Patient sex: M
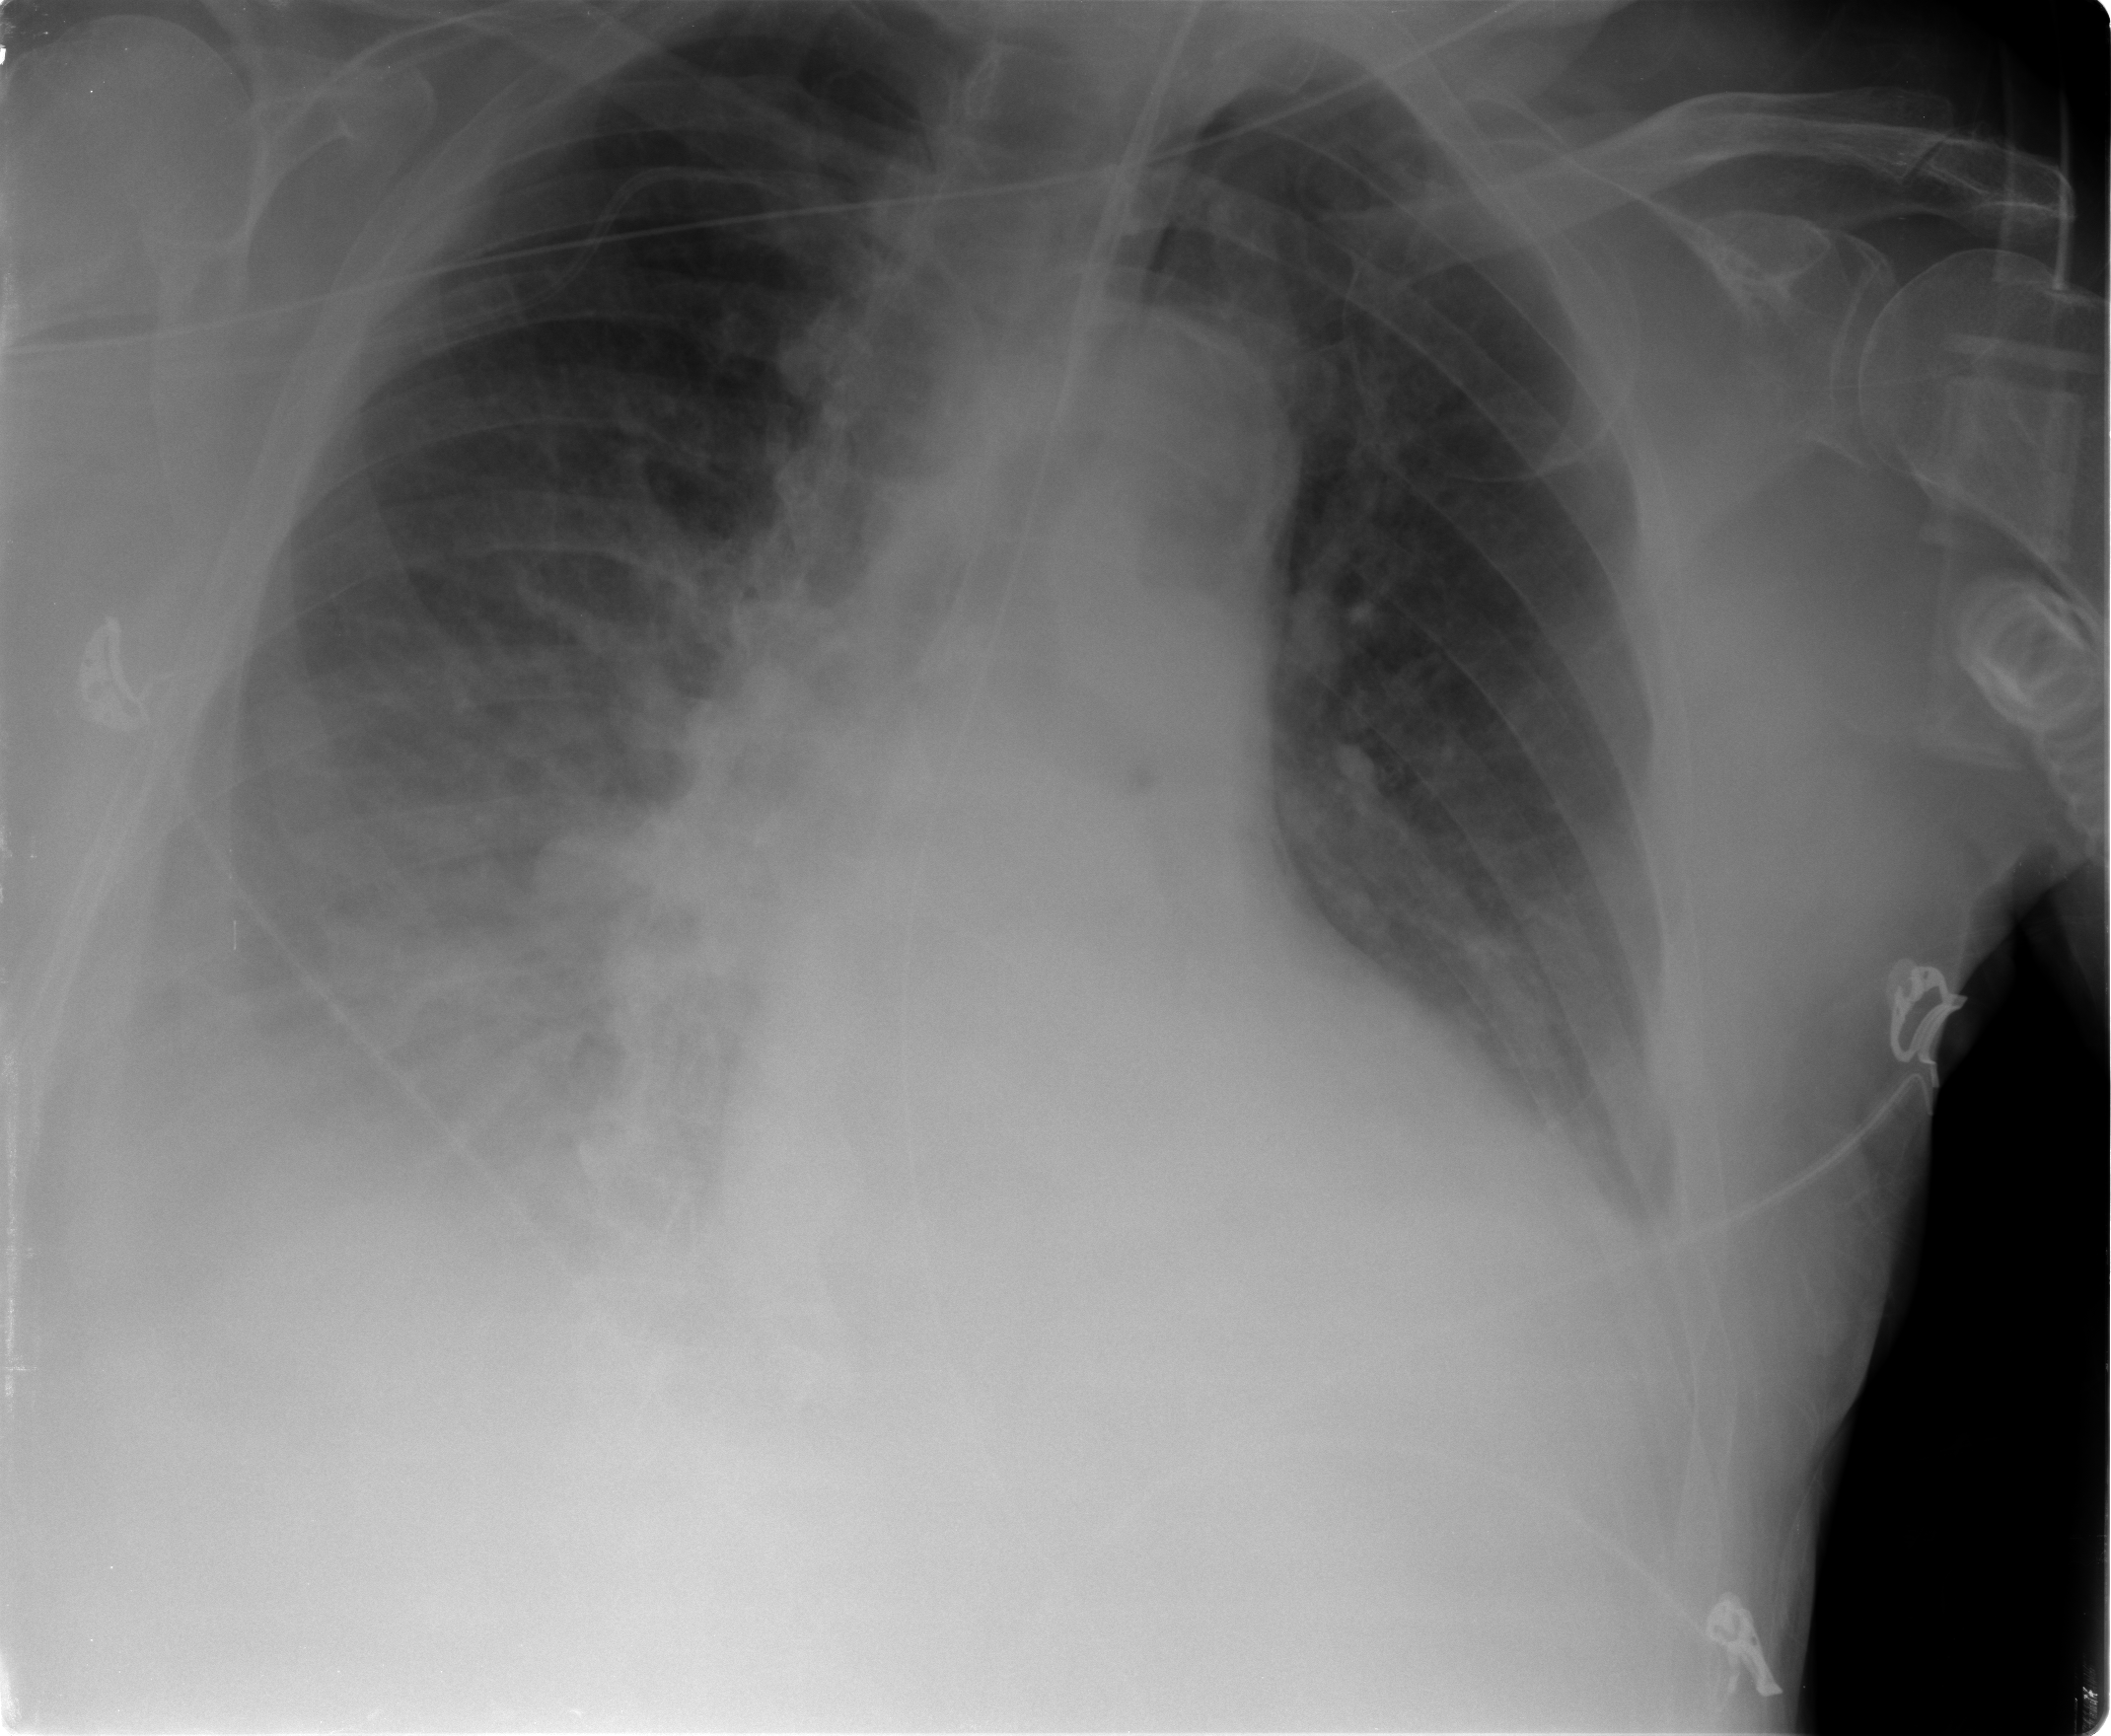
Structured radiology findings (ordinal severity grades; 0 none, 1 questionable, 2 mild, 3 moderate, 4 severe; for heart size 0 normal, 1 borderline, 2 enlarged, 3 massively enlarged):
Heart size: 2
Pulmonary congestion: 2
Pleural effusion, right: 3
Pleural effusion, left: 2
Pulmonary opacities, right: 3
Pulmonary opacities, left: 2
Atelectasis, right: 3
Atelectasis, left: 2